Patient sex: F
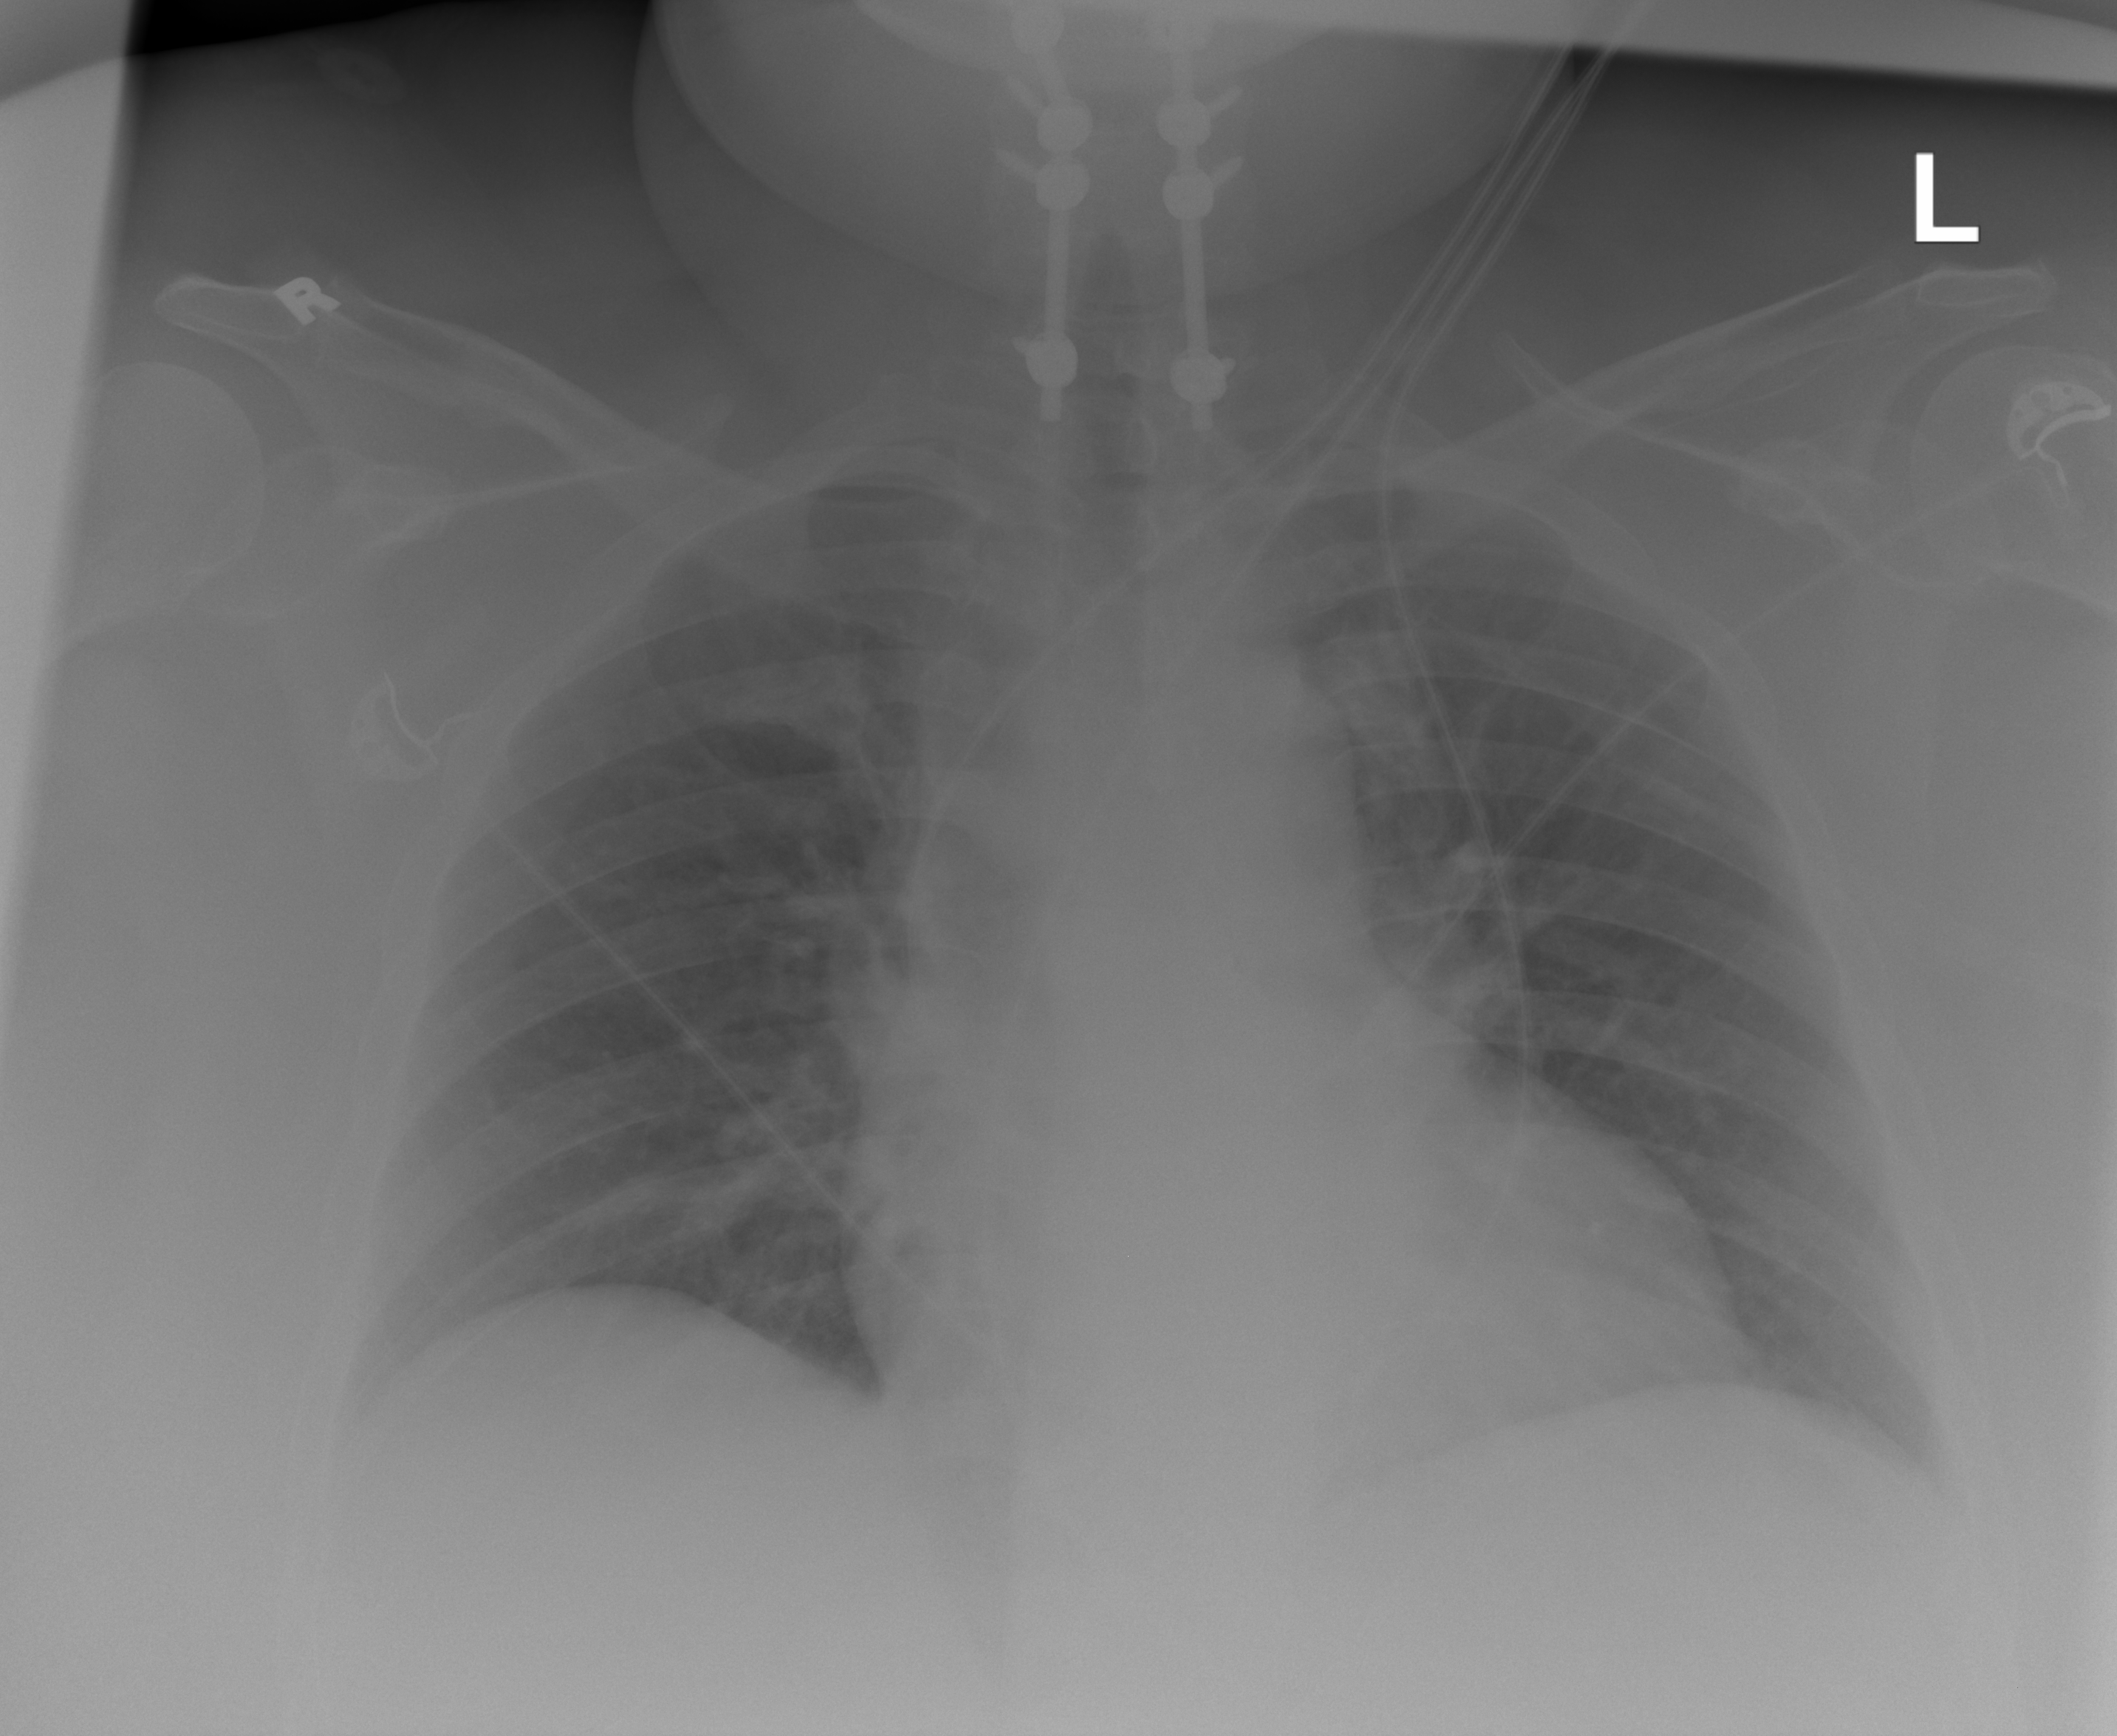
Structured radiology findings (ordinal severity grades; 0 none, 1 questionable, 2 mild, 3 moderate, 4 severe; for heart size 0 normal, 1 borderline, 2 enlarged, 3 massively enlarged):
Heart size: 1
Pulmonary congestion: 0
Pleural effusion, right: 0
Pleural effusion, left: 0
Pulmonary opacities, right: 0
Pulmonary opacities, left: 0
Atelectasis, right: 2
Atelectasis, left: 1